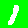
Digit: 1